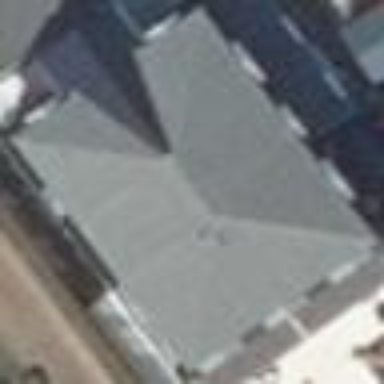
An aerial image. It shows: Detached building with mansard roof.